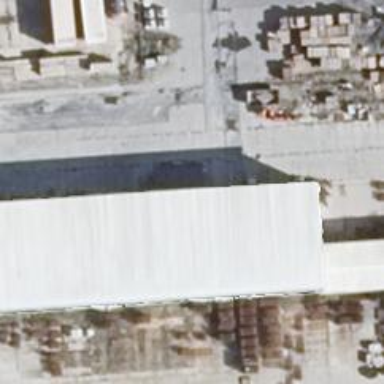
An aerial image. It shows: Industrial building.